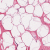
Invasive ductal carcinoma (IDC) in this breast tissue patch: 0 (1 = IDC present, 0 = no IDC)